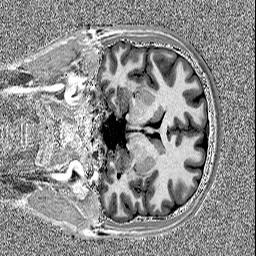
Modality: MP2RAGE
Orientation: coronal
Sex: male